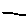
Label: line